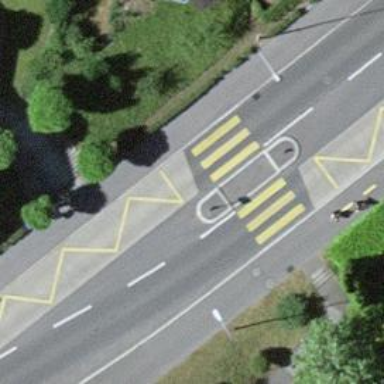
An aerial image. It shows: Traffic island located on footway.